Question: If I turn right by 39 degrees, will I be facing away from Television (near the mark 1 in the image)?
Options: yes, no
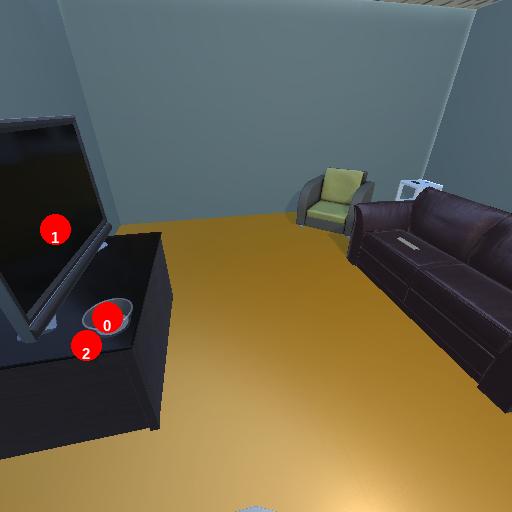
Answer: yes